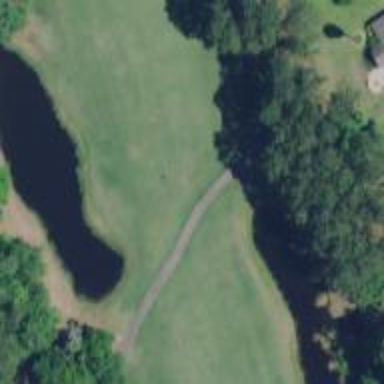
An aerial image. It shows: Golf hole.